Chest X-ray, PA view. Patient: 49 years old, sex M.
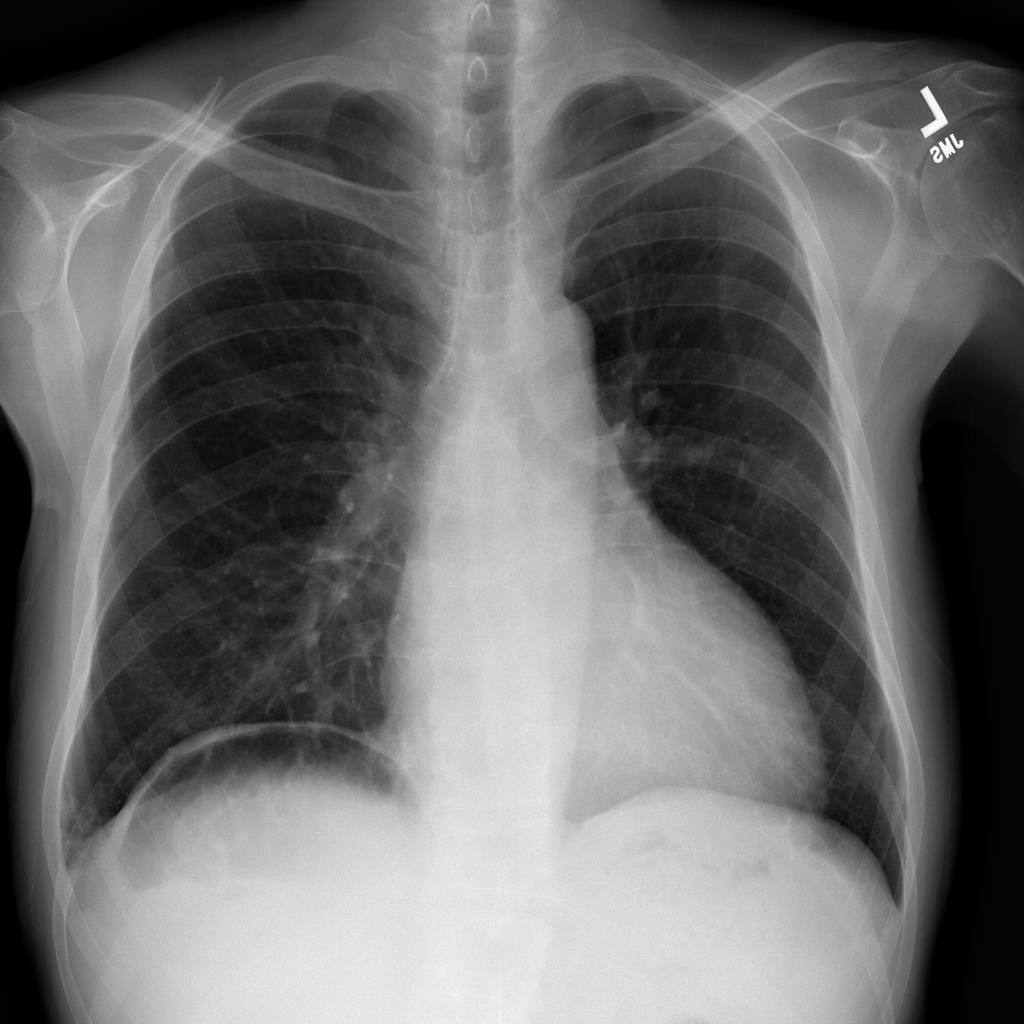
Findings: No Finding